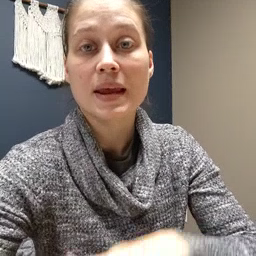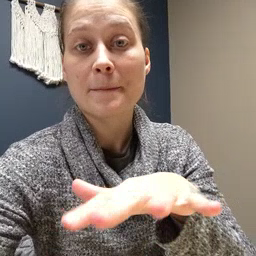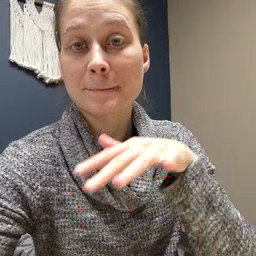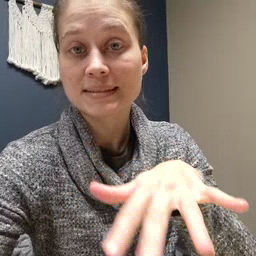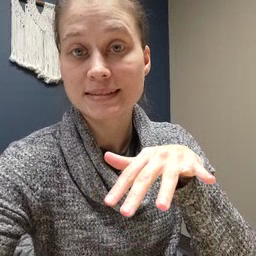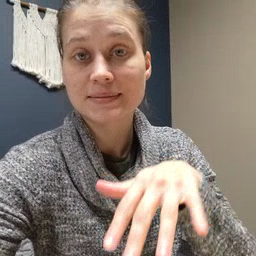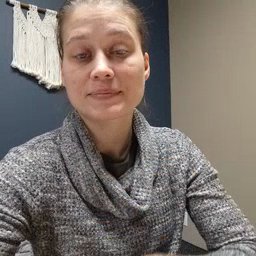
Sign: mitten